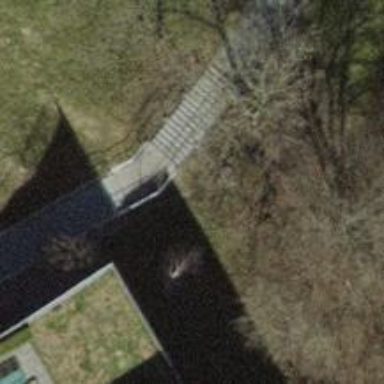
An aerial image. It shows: Road with steps.